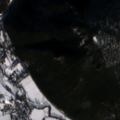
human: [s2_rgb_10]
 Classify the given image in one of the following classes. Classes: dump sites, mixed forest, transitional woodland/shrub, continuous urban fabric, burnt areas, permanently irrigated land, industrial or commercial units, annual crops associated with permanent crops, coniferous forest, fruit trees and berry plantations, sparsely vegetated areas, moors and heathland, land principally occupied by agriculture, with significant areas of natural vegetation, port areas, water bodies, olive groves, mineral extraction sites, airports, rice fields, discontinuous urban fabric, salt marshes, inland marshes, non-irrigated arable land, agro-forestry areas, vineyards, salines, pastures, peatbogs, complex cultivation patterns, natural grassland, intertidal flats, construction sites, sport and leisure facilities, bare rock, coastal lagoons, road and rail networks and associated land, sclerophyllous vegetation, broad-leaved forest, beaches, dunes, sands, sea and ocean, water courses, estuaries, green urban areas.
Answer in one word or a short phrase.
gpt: discontinuous urban fabric, non-irrigated arable land, pastures, coniferous forest, mixed forest